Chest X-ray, PA view. Patient: 60 years old, sex M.
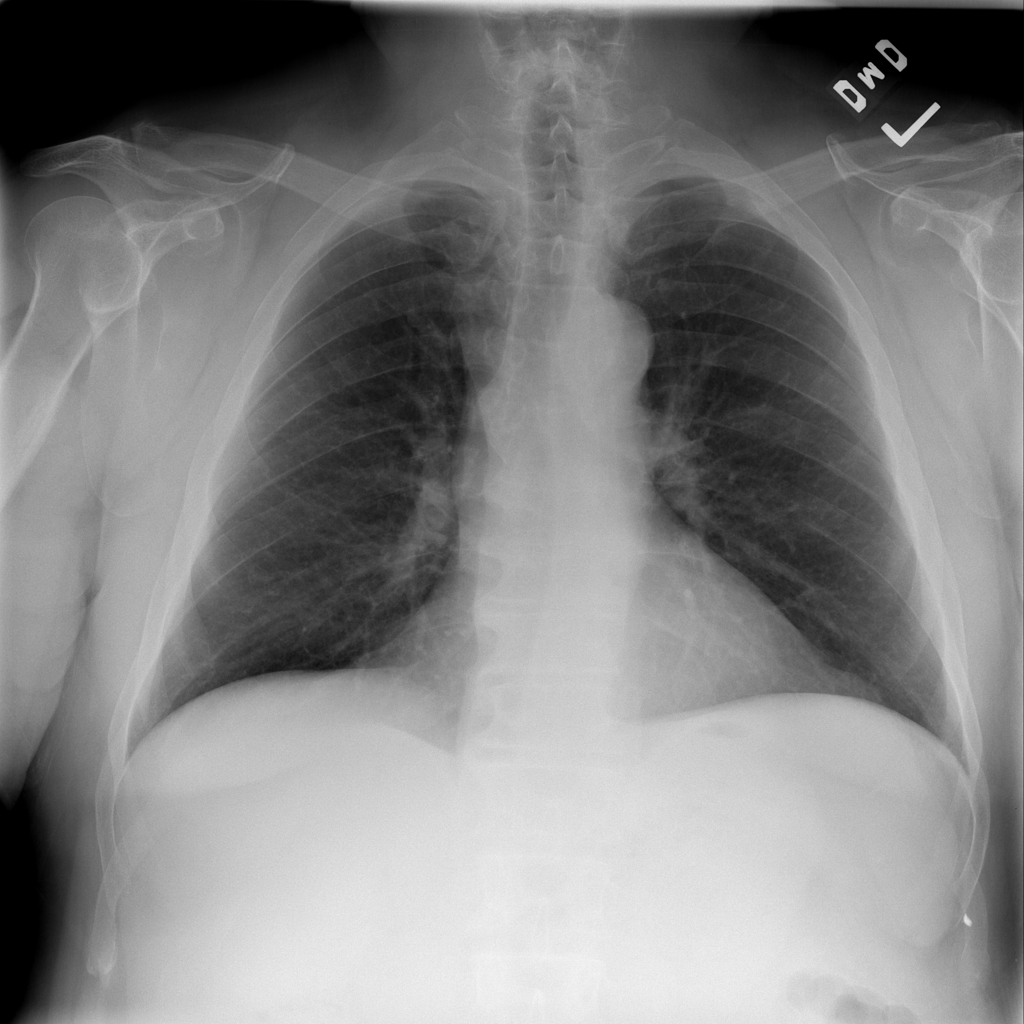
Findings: No Finding